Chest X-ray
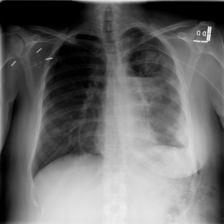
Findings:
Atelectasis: negative
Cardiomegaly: negative
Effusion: negative
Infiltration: negative
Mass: negative
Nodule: negative
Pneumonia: negative
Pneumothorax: negative
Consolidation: negative
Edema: negative
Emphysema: negative
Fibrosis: negative
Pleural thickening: negative
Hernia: negative